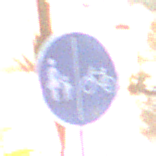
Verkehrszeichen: GetrennterRadUndGehwegRadwegRechts
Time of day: MorningAfternoon
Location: Outdoor (Urban)
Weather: PartlyCloudy
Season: NotSpecified
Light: Natural